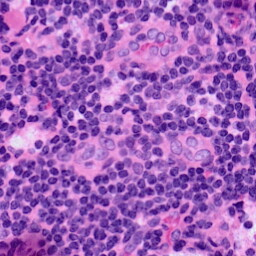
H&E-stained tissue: LymphNode